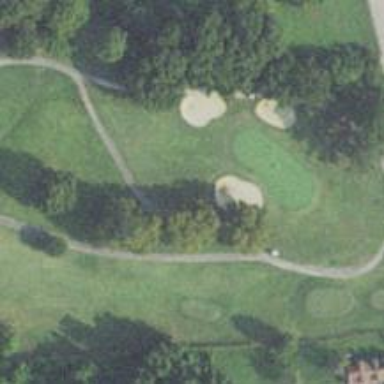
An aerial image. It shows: Golf cartpath that is also road path.